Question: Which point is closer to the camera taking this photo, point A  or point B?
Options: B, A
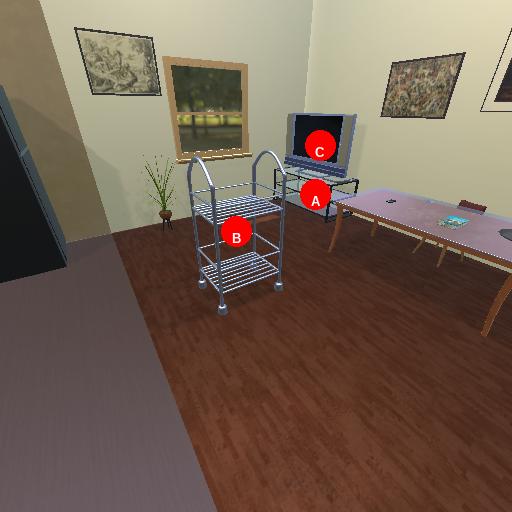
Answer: B